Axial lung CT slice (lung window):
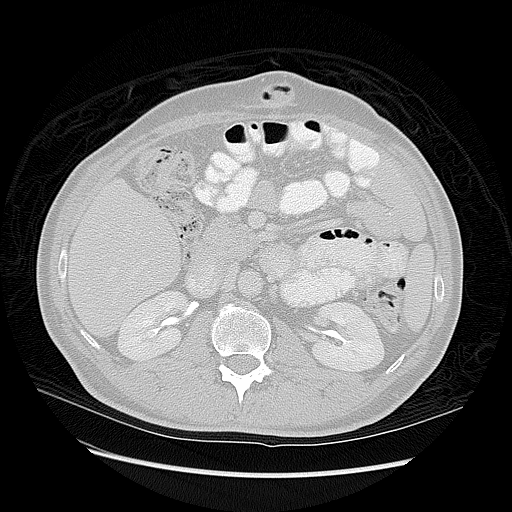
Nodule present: no